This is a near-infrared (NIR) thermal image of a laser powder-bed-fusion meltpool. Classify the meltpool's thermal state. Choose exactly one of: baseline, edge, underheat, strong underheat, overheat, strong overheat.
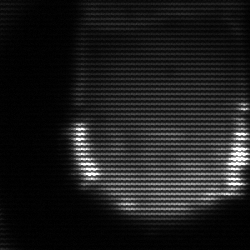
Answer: edge